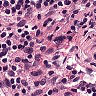
Metastatic tissue present: no